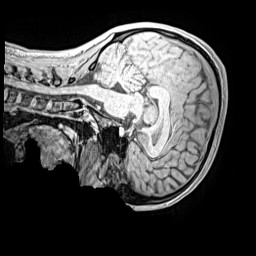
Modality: MP2RAGE
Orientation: sagittal
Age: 14
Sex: female
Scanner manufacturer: siemens
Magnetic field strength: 3 T
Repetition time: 4 s
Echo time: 0.00299 s